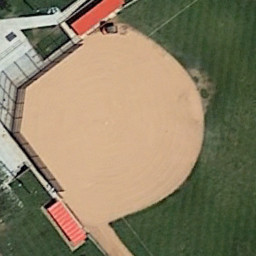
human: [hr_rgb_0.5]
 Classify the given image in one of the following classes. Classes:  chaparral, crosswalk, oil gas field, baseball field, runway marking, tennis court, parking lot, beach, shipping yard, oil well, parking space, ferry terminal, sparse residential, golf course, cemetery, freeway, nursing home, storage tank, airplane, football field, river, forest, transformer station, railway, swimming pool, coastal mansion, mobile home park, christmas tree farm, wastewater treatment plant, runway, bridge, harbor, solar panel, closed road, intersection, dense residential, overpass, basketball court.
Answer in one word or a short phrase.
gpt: baseball field